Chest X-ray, PA view. Patient: 49 years old, sex F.
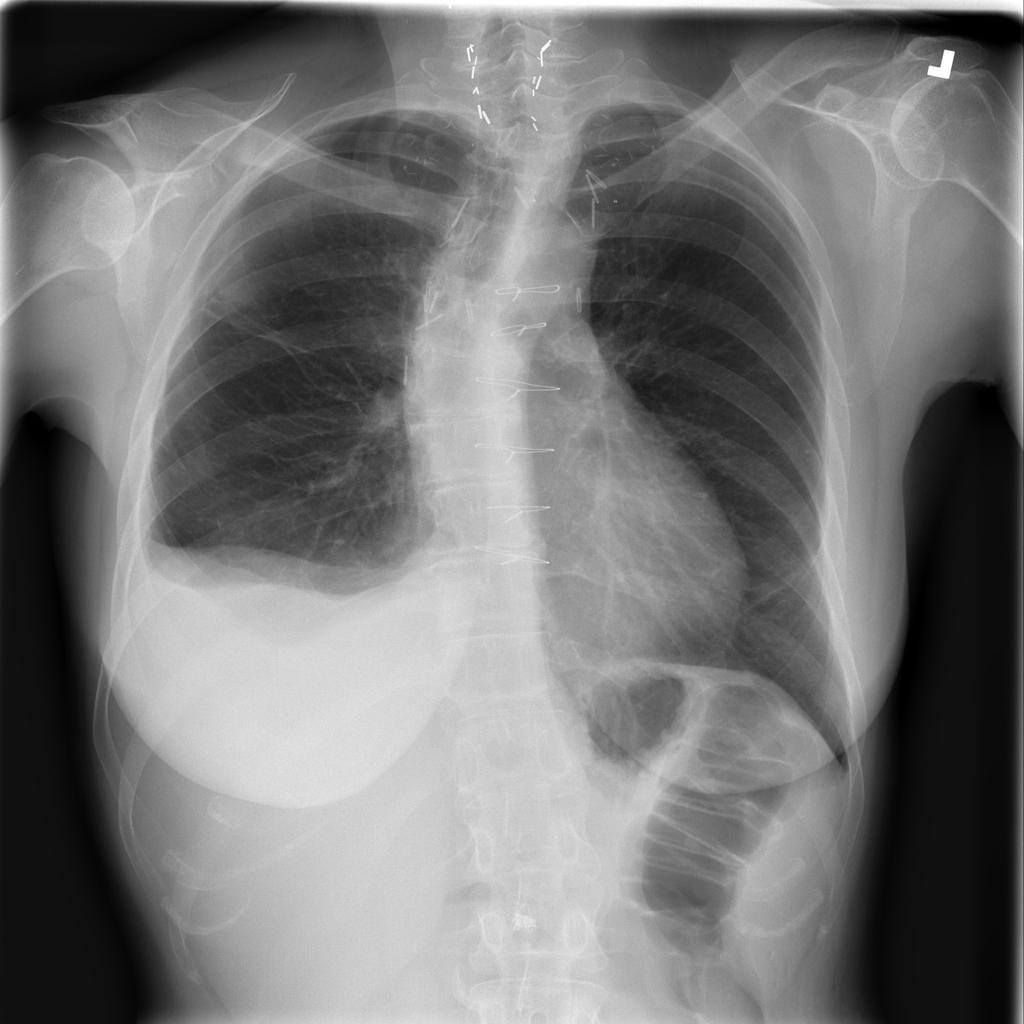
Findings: No Finding